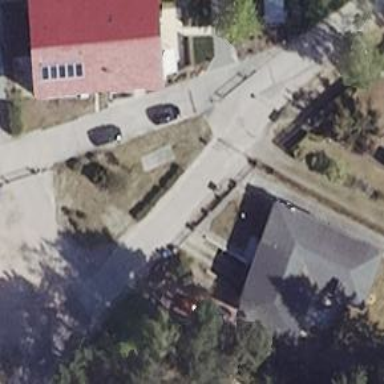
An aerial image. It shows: Simple and straightforward house.